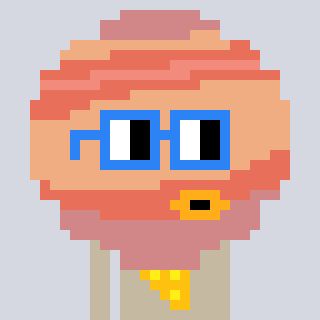
a pixel art character with square blue glasses, a jupiter-shaped head and a bege-colored body on a cool background